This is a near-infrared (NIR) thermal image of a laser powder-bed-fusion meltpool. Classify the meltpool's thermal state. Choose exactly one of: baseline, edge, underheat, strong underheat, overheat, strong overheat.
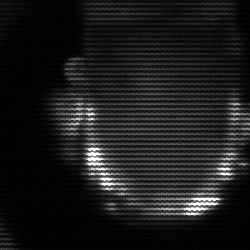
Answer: baseline